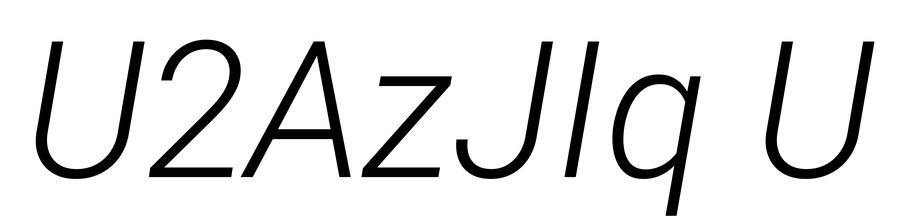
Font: Roboto-Italic_Light_Italic